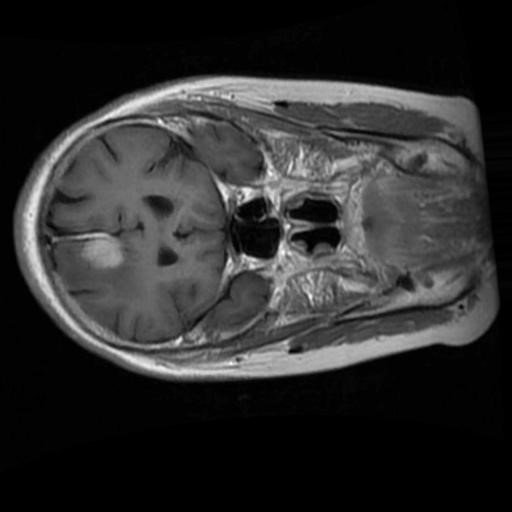
Label: brain_menin